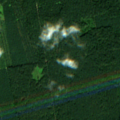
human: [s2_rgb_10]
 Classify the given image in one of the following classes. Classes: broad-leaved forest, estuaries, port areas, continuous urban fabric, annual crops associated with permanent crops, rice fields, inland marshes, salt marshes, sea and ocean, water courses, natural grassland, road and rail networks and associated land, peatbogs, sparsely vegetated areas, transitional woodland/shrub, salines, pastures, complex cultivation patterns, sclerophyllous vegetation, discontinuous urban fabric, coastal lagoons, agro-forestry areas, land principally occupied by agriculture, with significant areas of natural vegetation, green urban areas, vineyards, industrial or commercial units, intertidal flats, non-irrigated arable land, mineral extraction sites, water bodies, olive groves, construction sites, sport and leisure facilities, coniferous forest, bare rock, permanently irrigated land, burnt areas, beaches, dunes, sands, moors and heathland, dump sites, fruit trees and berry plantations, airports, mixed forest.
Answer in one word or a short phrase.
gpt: coniferous forest, transitional woodland/shrub